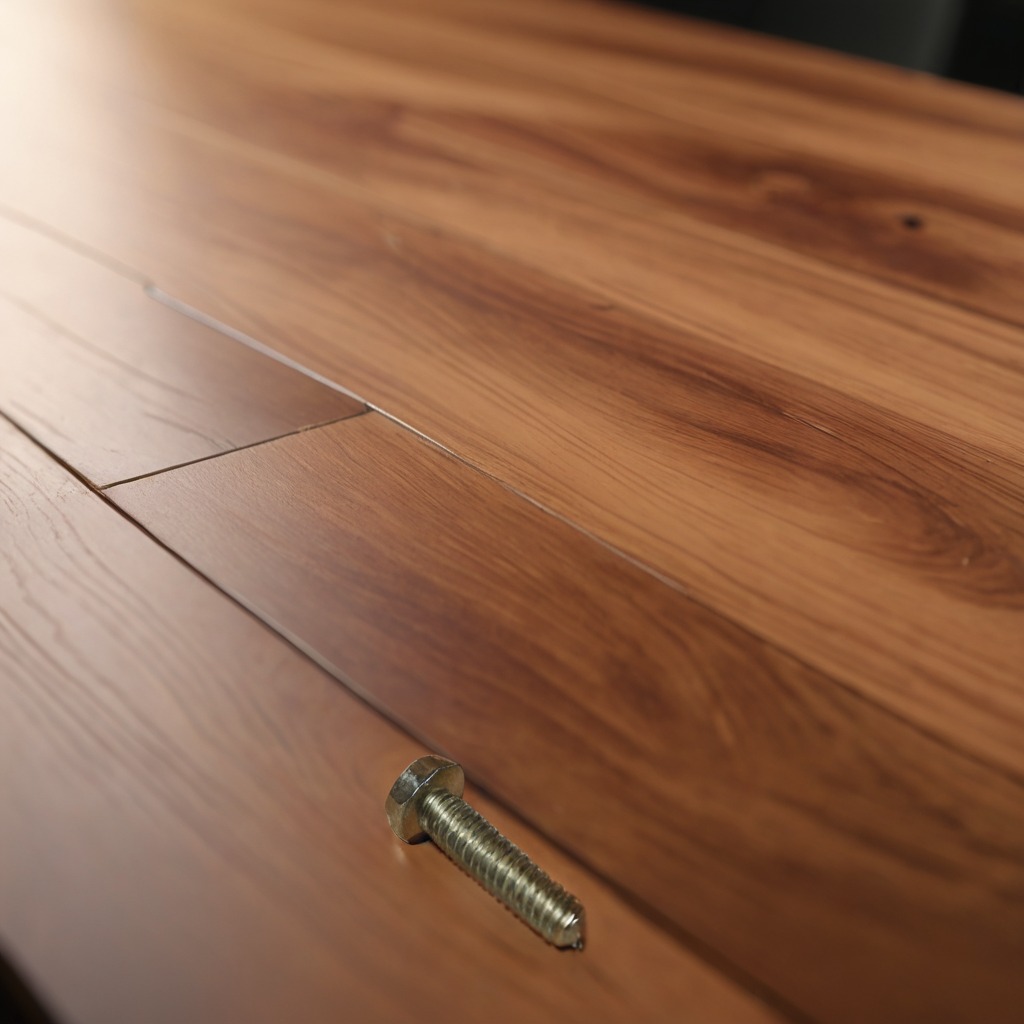
A metal screw is lying on the wooden table in a carpentry studio.